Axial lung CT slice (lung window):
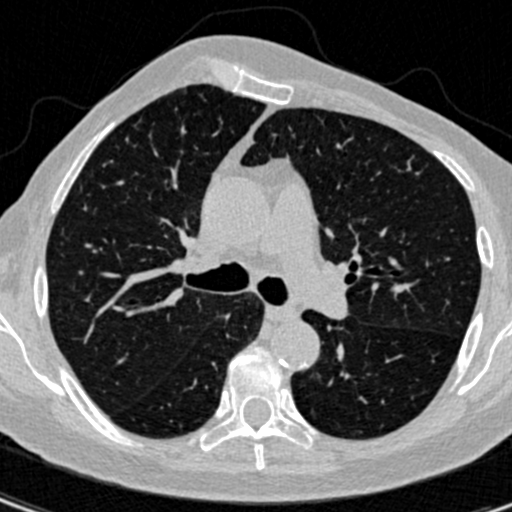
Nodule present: no